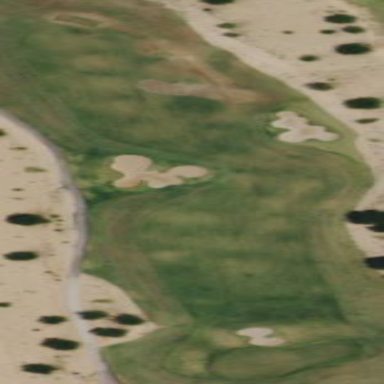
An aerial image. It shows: Grassy golf fairway.